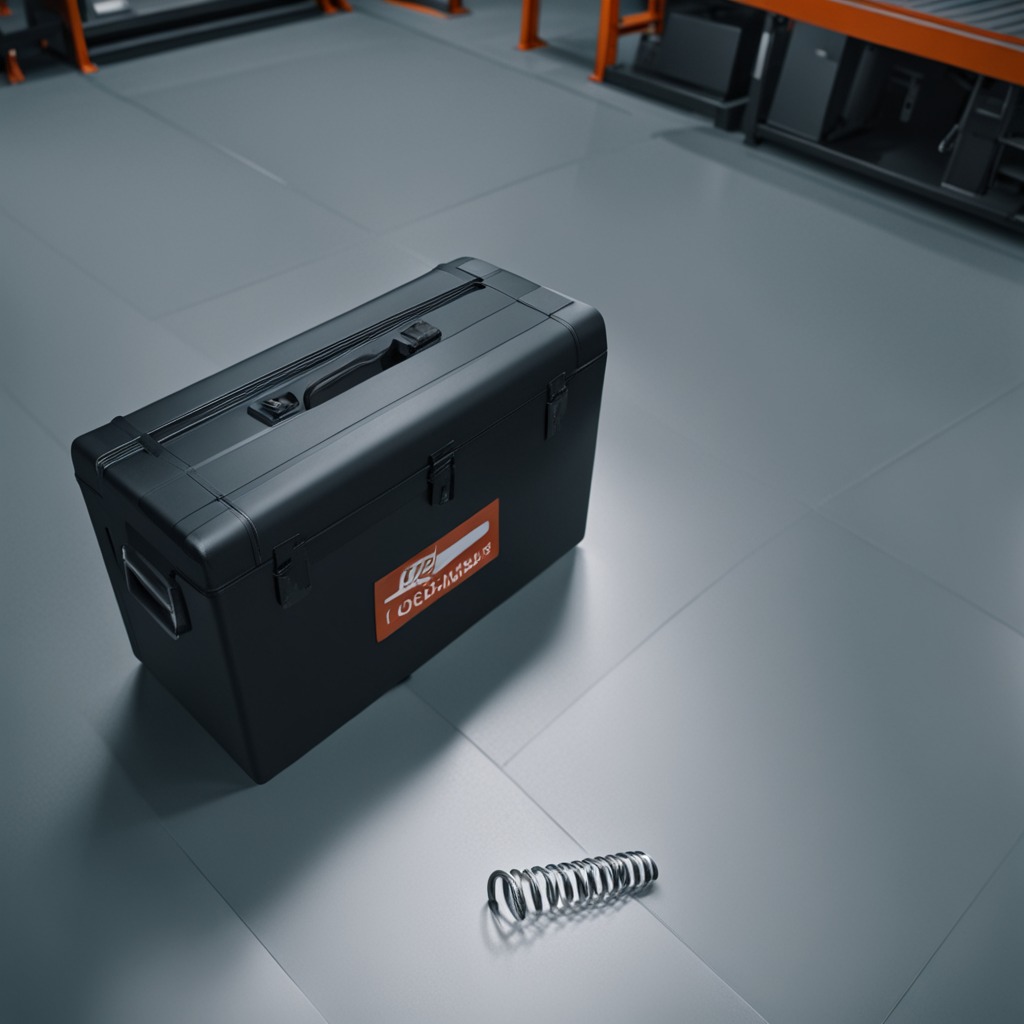
A coiled metal spring is lying on the toolbox surface in the airplane hangar workshop.